Question: I have a 2 columns range as the first image shows, and a userform with a 2 column listbox, a textbox and a commandbutton.

Is there a code so that if I enter a value in the textbox, then the code search my range until it found this value and return the corresponding value from the other column AND ALL THE FOLLOWING VALUES TILL IT COMES TO THE FIRST NON BLANK CELL IN THE FIRST COLUMN.
For example, If I enter "DDD" in the textbox, the first column in the listbox will show "DDD" and the second one will show 444, 555and 666 respectively.
This is the code I'm using, but when I enter "AAA" in the textbox, .end(xldown) goes to "DDD" and not "BBB". Is there a way to solve this ??
Thank u in advance.
'''
Dim SearchTerm As String
Dim topCell As Range, BottomCell As Range
SearchTerm = TextBox1.Text
With Sheet1.Range("A:A")
Set topCell = .Find(SearchTerm, after:=.Cells(Rows.Count, 1), LookIn:=xlValues, lookat:=xlWhole, searchdirection:=xlNext, MatchCase:=False)
If topCell Is Nothing Then
MsgBox SearchTerm & " not found."
Else
Set BottomCell = Range(topCell.End(xlDown).Offset(-1, 0), .Cells(Rows.Count, 2).End(xlUp)).Cells(1, 2)
With ListBox1
.Clear
.List = Range(topCell, BottomCell).Value
End With
End If
End With
'''
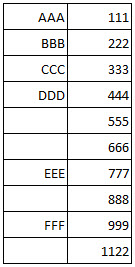
Answer: Use the code below as a reference to establish which cell is actually the bottom cell for the range of values. Let me know if you need help using it.
'''
Sub DoTheThang()
Dim TopCell As Range
Dim BottomCell As Range
Dim SearchString As String
Dim rngUsed As Range
SearchString = "EEE"
Set TopCell = Range("A:A").Find(SearchString, Cells(1, 1))
Set BottomCell = TopCell
Set rngUsed = Sheet1.UsedRange
Do While BottomCell.Offset(1).Value = "" And Not Intersect(BottomCell, rngUsed) Is Nothing
Set BottomCell = BottomCell.Offset(1)
Loop
MsgBox TopCell.Address
MsgBox BottomCell.Address
End Sub
'''